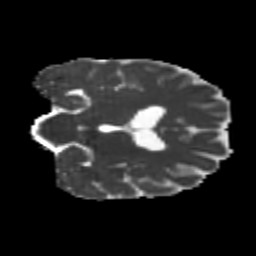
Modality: MD
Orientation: coronal
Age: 23
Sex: female
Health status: healthy
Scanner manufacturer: philips
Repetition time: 7.388 s
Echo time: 0.08599 s